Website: bh-photo
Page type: cart
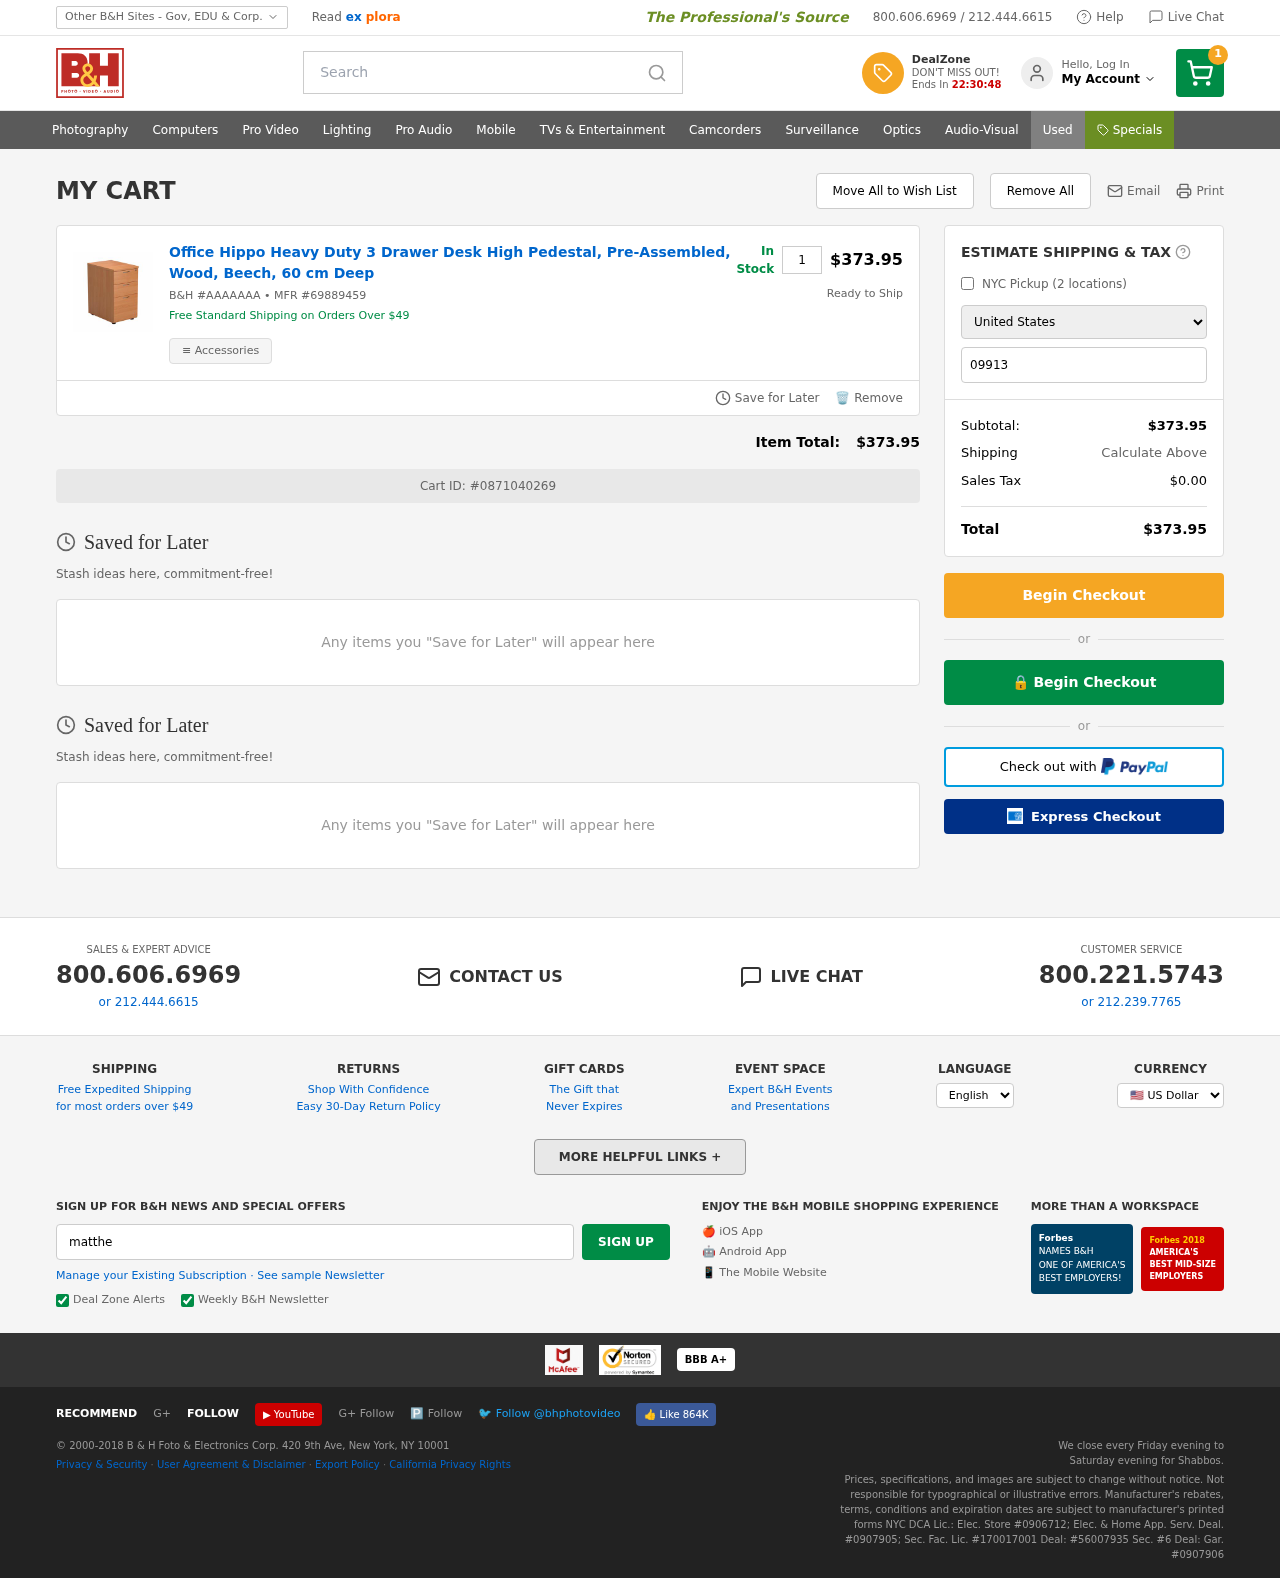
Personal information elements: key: PII_COUNTRY
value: United States
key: PII_EMAIL
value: matthew_rivera@gmail.com
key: PII_POSTCODE
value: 09913
Product elements: key: PRODUCT1_NAME
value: Office Hippo Heavy Duty 3 Drawer Desk High Pedestal, Pre-Assembled, Wood, Beech, 60 cm Deep
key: PRODUCT1_QUANTITY
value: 1
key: PRODUCT1_SKU
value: AAAAAAA
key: PRODUCT1_MFR
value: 69889459
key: PRODUCT1_SUBTOTAL
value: $373.95
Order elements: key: ORDER_NUM_ITEMS
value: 1
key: ORDER_SUBTOTAL
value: $373.95
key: ORDER_ID
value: #0871040269
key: ORDER_TAX
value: $0.00
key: ORDER_TOTAL
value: $373.95
Search elements: key: HEADER_SEARCH
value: Search